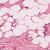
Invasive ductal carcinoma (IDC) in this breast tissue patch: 1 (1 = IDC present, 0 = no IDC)